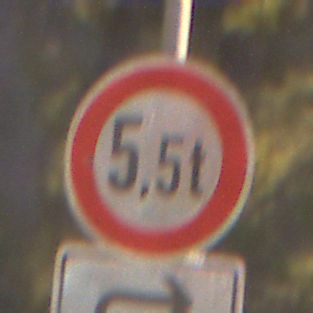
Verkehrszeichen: TatsaechlicheMasse
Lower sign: RichtungsangabeDurchPfeile5
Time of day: Night
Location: Outdoor (Suburban)
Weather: PartlyCloudy
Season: NotSpecified
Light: Artificial